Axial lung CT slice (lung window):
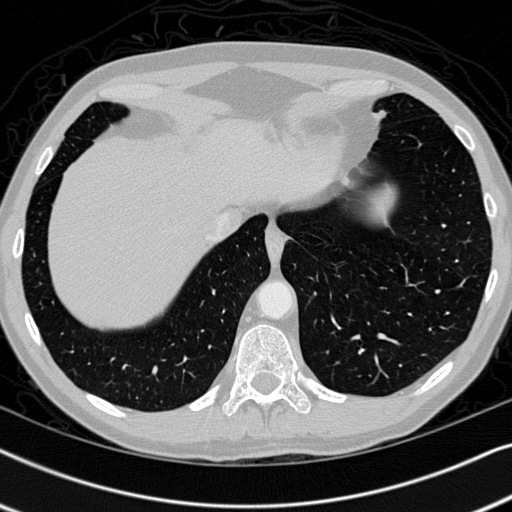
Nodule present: no